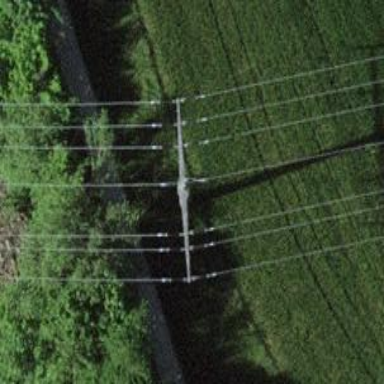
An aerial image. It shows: Power line is depicted.